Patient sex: M
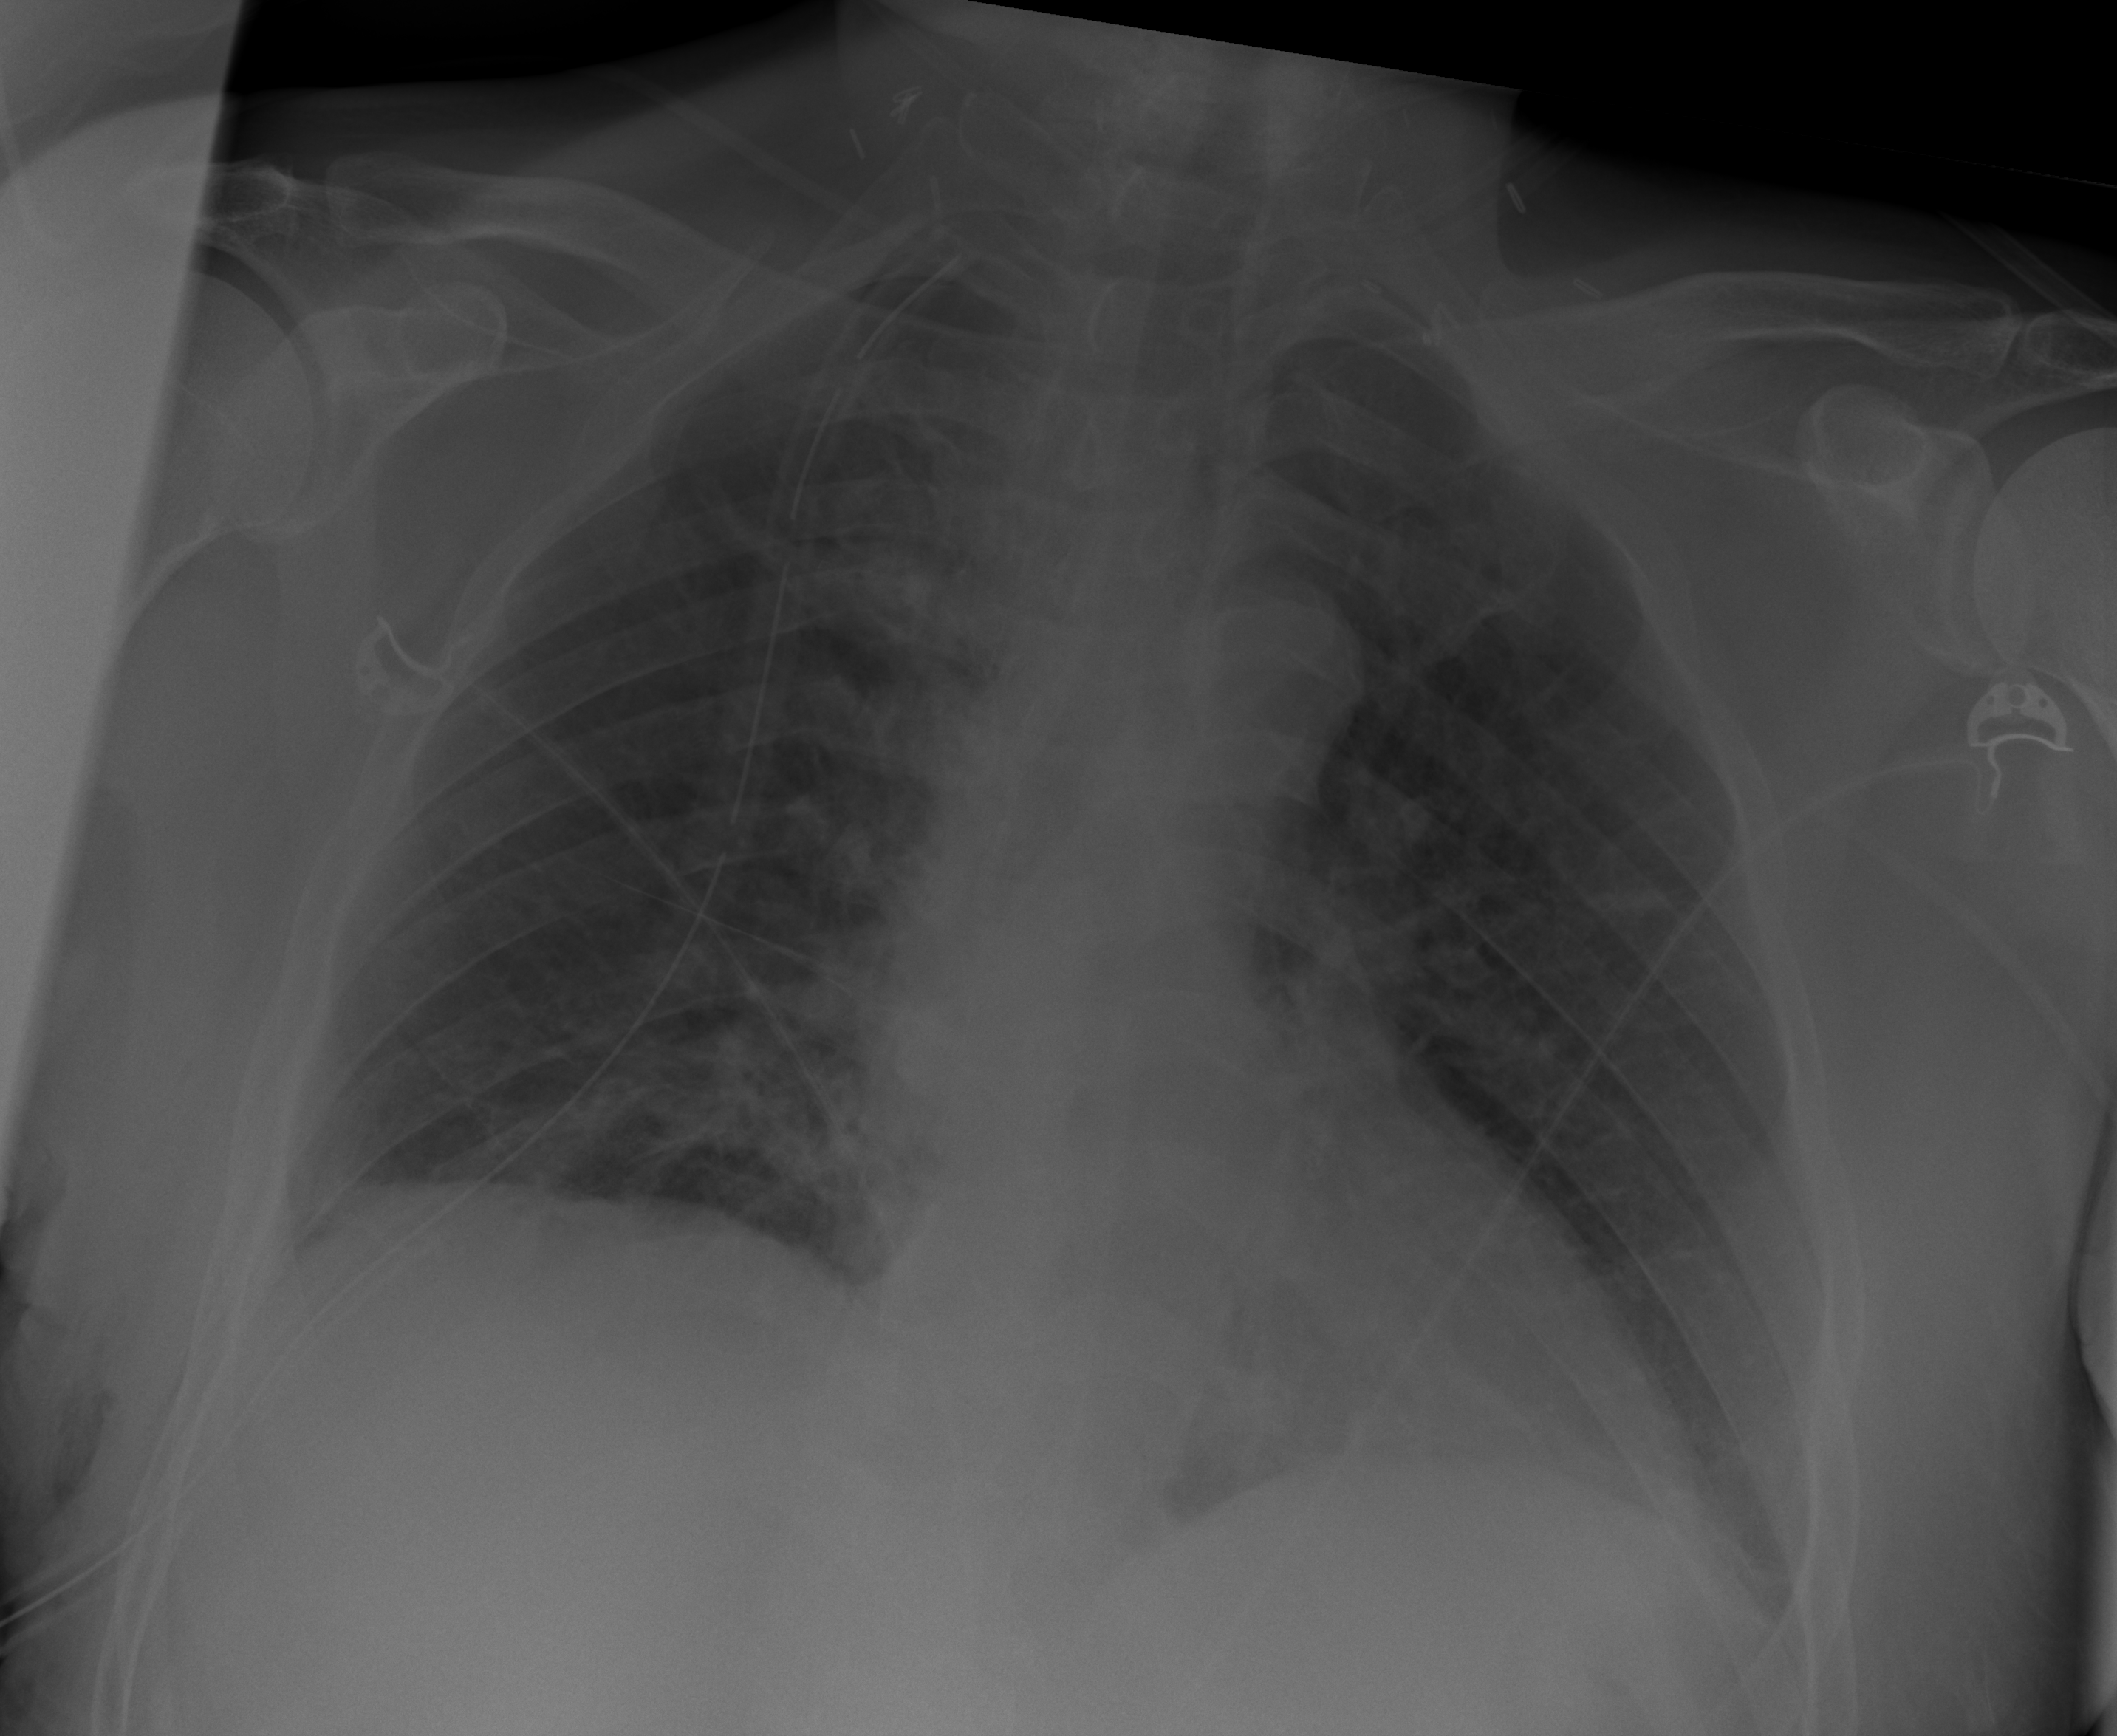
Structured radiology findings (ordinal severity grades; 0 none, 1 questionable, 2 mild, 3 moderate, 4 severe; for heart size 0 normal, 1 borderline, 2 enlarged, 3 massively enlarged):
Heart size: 0
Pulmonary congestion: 2
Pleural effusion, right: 2
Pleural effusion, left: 0
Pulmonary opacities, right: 2
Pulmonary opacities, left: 2
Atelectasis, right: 2
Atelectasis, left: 2